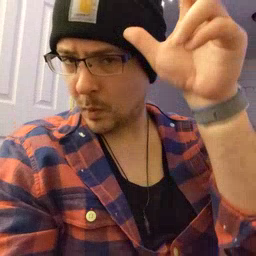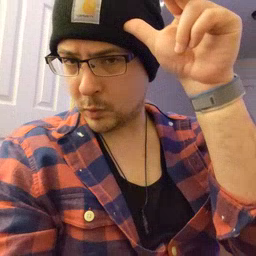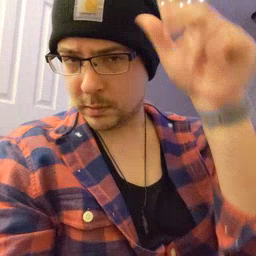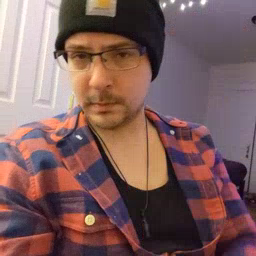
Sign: horse